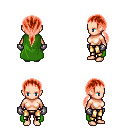
a pixel art fantasy rpg character, female body template, human, light skin, green cape, gold greaves, red ponytail hairstyle, metal gloves, four views (front, back, left, right), 2x2 character sprite sheet, small pixel art, hard edges, no anti-aliasing